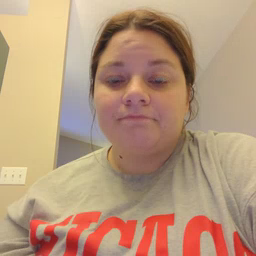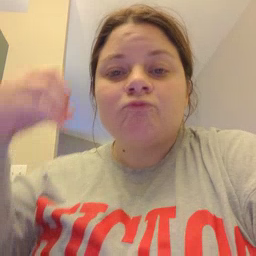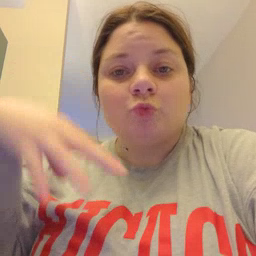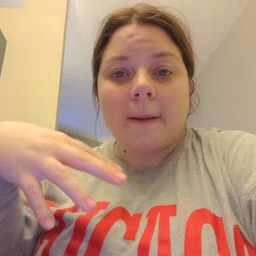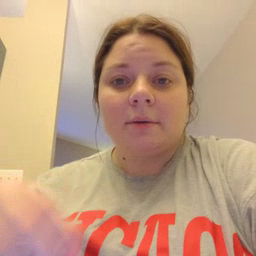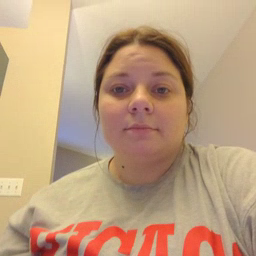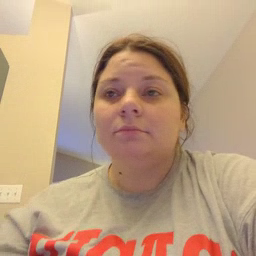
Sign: drop